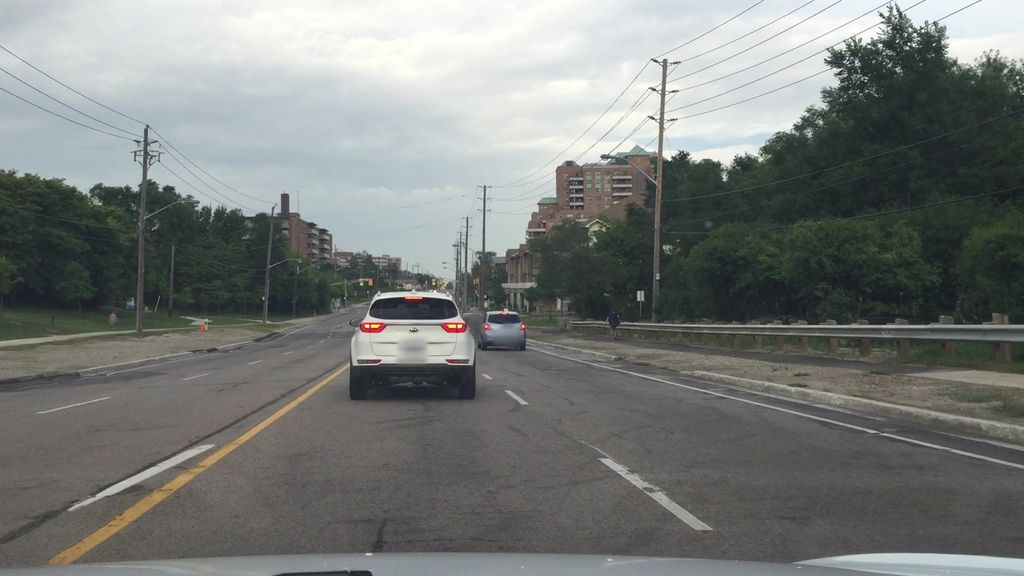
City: toronto